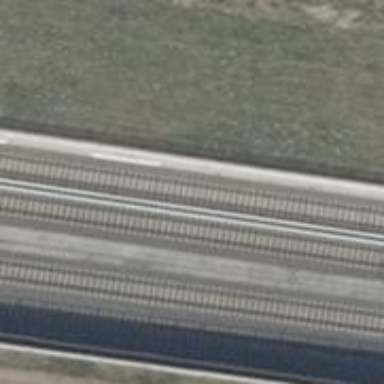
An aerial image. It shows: Railway signal.